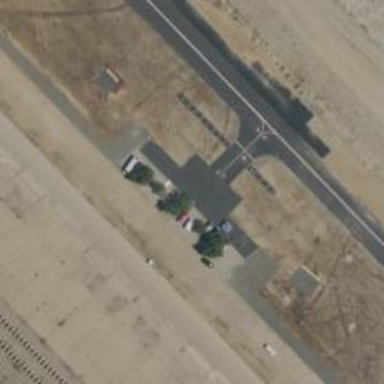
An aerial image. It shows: Model taxiway at the airport.